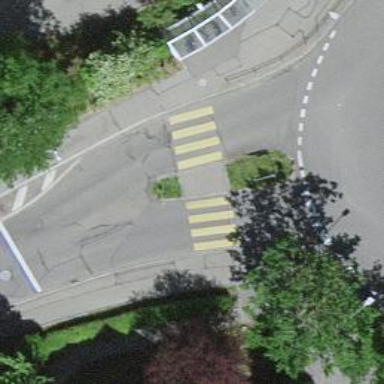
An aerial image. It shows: Zebra crossing with separate island.